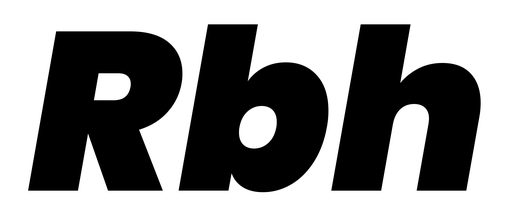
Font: Poppins-BlackItalic